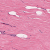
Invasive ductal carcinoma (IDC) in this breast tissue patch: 0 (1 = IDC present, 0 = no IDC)